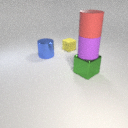
large purple rubber cylinder below large red rubber cylinder